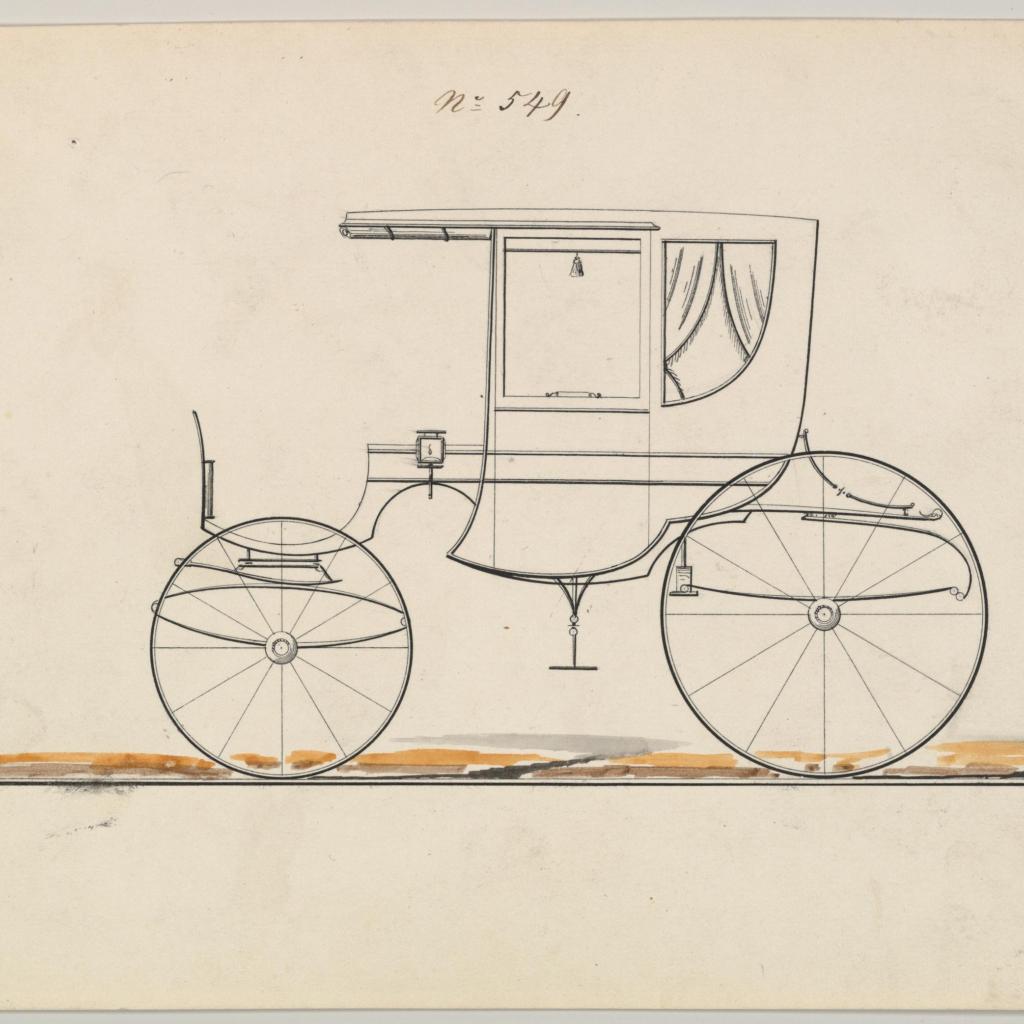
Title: Design for Rockaway, no. 549
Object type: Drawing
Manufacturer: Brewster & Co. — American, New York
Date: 1850–70
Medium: Pen and black ink, watercolor and gouache
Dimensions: sheet: 6 1/16 x 8 13/16 in. (15.4 x 22.4 cm)
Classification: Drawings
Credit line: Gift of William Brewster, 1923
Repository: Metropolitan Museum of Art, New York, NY